Interaction volume radius: 5 \u00c5
Interaction volume height: 15 \u00c5
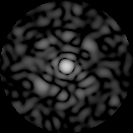
Disorder parameter: 0.7423